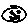
Label: smiley face